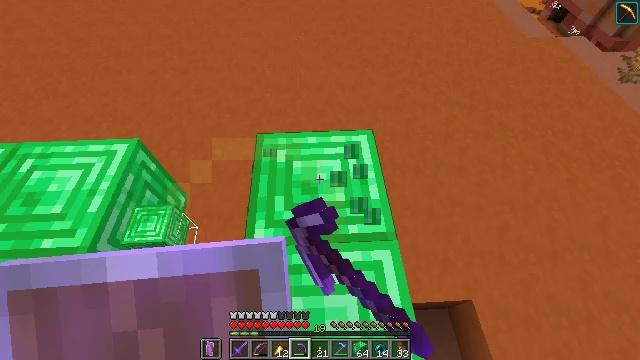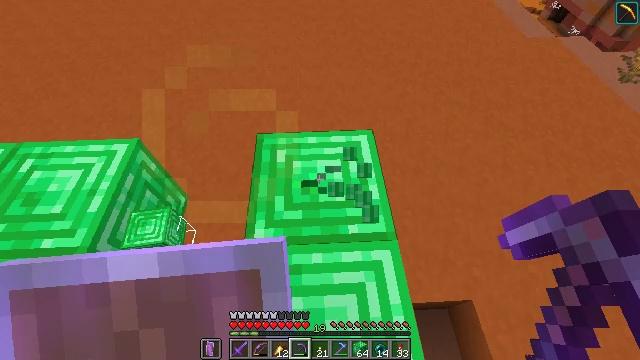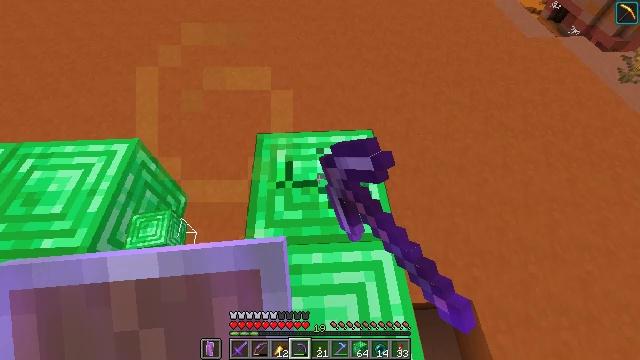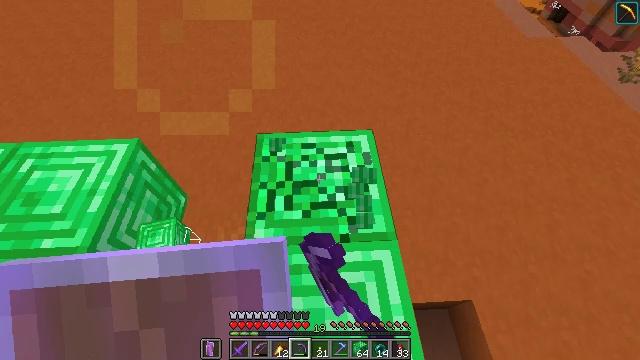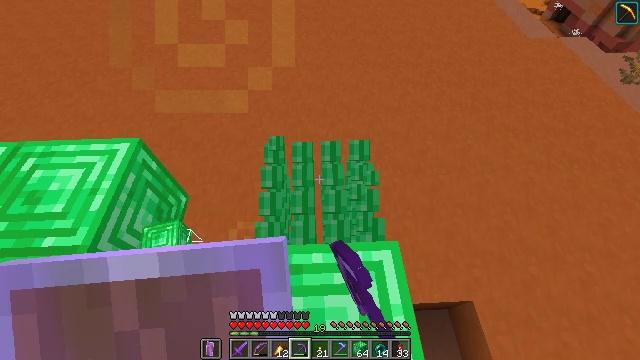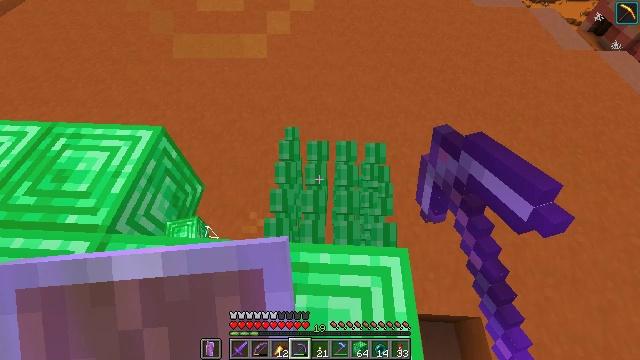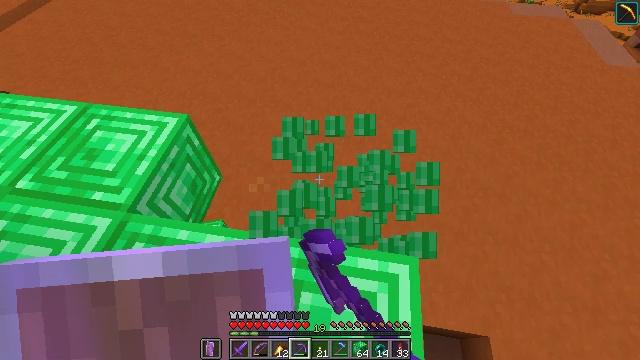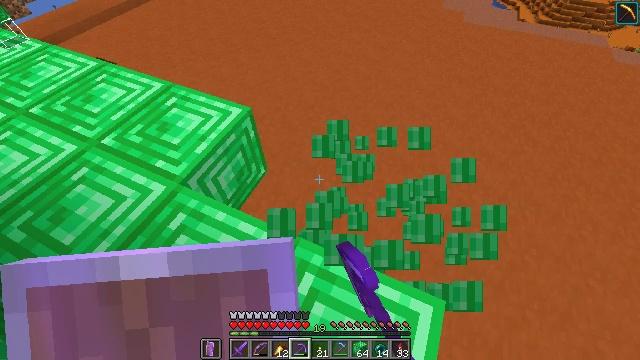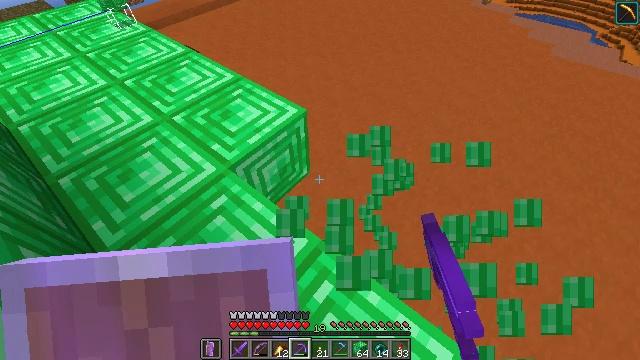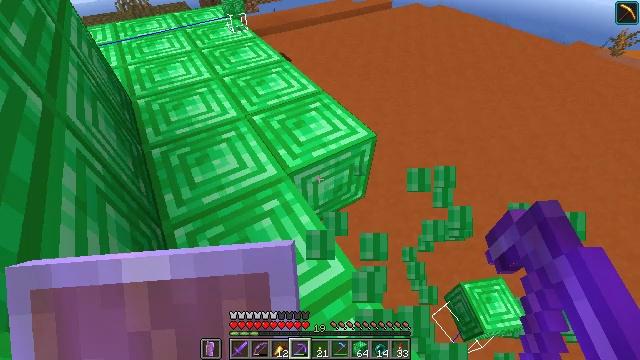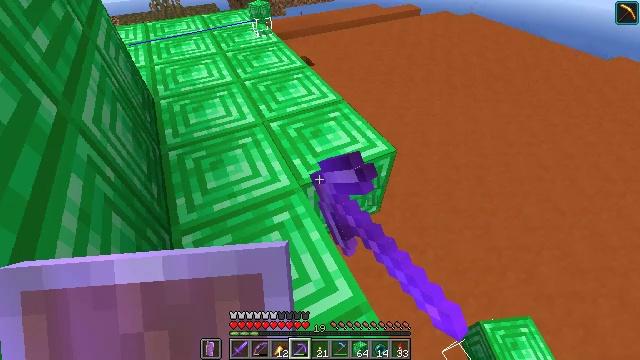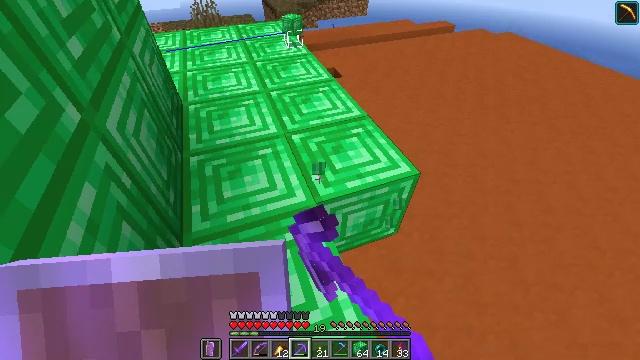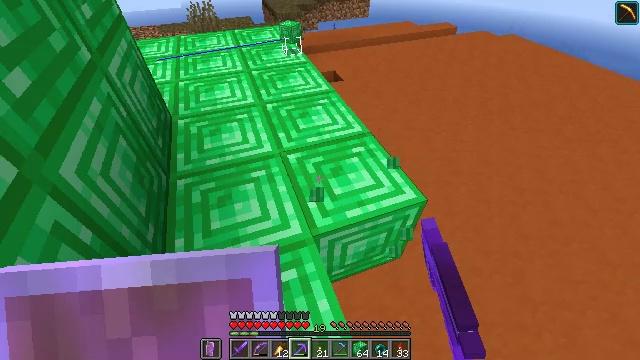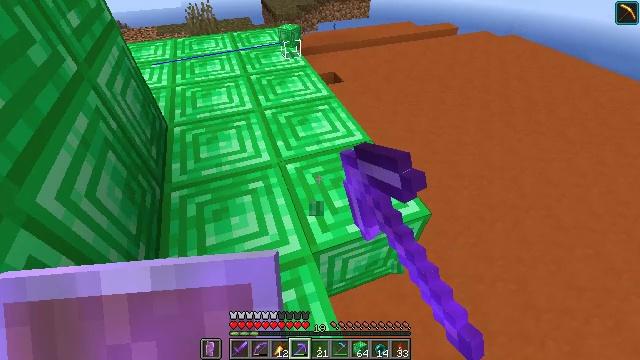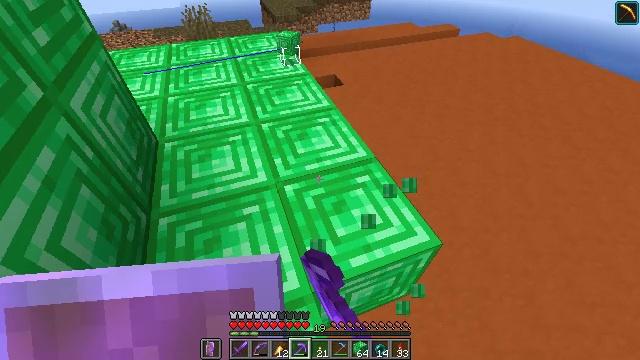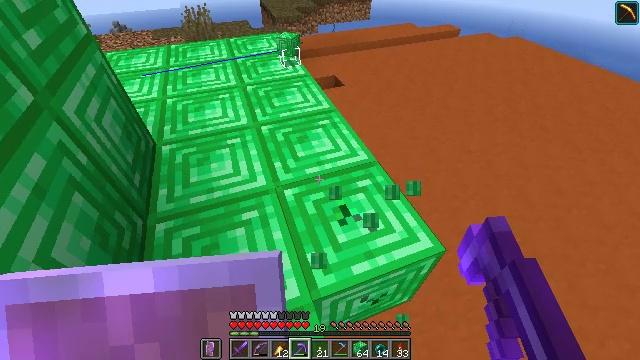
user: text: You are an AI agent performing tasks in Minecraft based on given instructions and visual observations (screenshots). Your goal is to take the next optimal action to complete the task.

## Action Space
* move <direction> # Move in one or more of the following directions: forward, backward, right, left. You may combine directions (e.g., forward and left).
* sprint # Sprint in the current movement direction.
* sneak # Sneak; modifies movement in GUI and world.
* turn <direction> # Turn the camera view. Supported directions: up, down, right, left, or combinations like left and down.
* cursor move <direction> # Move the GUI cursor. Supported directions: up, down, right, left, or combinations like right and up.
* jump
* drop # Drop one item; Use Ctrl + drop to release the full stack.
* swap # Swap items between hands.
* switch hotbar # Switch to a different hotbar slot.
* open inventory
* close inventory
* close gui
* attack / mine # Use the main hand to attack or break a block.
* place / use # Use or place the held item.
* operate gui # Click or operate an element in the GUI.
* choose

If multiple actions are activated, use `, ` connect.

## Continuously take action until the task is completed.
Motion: motion action
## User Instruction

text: Attack the emerald block with a tool.
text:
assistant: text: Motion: attack / mine
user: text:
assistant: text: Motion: attack / mine
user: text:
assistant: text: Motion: attack / mine
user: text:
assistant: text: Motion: attack / mine
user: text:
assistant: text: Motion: turn left, attack / mine
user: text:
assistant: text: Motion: turn left, attack / mine
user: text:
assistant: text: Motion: turn left and up, attack / mine
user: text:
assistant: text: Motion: turn left and up, attack / mine
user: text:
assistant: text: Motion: move forward, turn left and up, attack / mine
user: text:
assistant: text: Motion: move forward, turn left, attack / mine
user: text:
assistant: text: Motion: move forward, turn left and up, attack / mine
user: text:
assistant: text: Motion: move forward, attack / mine
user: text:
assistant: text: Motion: move forward, attack / mine
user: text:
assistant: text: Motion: attack / mine
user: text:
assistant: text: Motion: attack / mine
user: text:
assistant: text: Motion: attack / mine
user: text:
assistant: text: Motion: attack / mine
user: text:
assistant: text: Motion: attack / mine
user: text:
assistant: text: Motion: attack / mine
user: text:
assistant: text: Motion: attack / mine
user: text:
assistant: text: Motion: attack / mine
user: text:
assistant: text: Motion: attack / mine
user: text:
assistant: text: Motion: turn right, attack / mine
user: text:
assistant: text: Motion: turn right, attack / mine
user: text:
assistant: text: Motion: move forward, attack / mine
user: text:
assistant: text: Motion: move forward, attack / mine
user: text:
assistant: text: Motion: move forward and move left, attack / mine
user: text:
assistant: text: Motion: move forward and move left, attack / mine
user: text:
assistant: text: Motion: move left, attack / mine
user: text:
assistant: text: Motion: move left, turn right, attack / mine